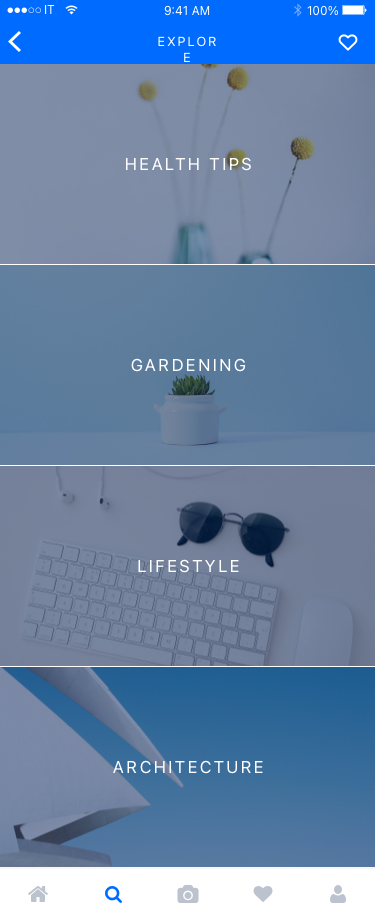
Text in this UI design:
ARCHITECTURE
LIFESTYLE
GARDENING
Health tips
EXPLORE
100%
9:41 AM
IT